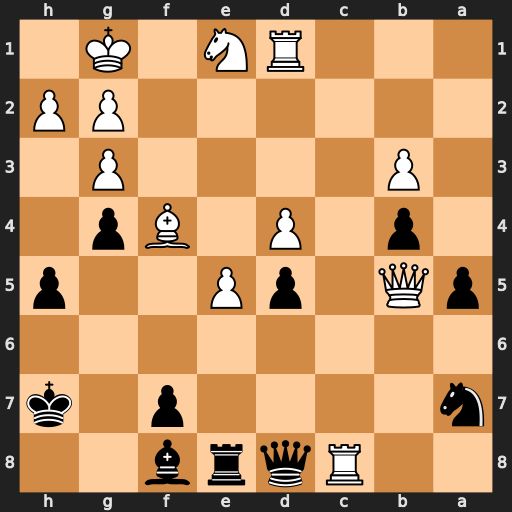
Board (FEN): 2Rqrb2/n4p1k/8/pQ1pP2p/1p1P1Bp1/1P4P1/6PP/3RN1K1
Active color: b
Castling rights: -
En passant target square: -
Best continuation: Nxb5 Rxd8 Rxd8